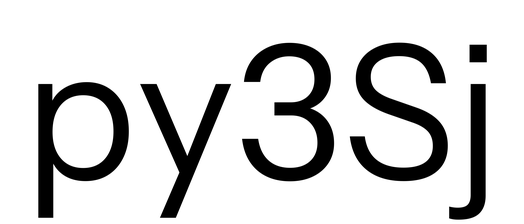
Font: InstrumentSans_Regular